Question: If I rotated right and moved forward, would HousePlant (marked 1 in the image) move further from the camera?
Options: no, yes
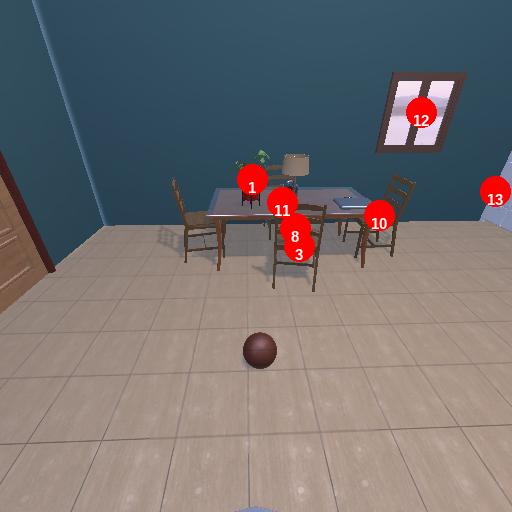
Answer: no